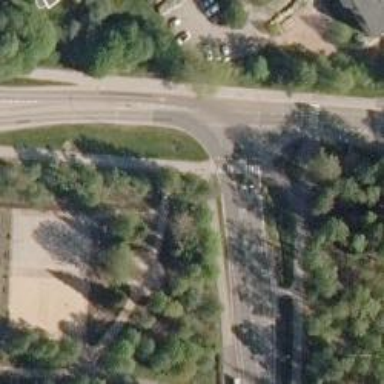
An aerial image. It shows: Marked road crossing with pedestrian island.